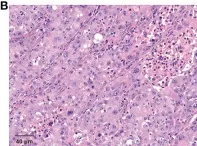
Phagocytosis were seen in the central part of the glandular lumen in some area (HE 200x). Some cells were polygonal.
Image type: pathology (h&e)